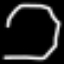
Label: octagon